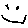
Label: smiley face